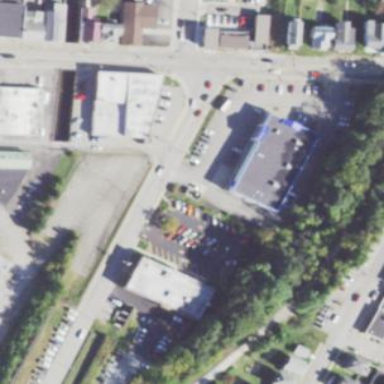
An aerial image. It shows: Retail area.